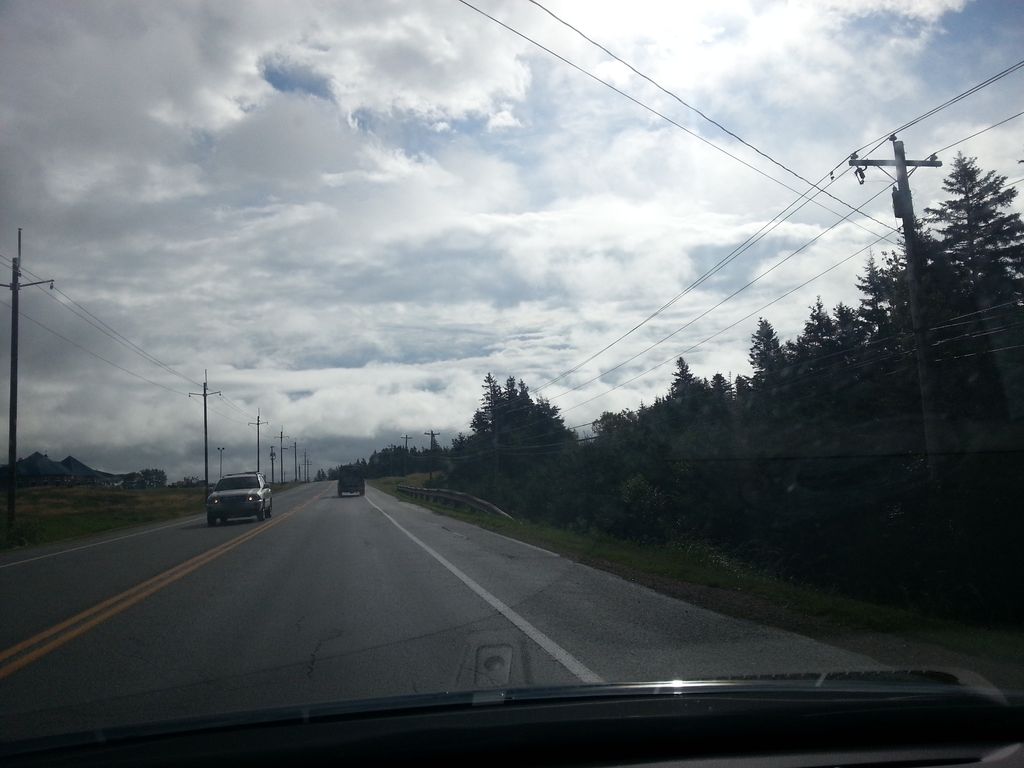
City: charlottetown